Question: I create style. This Style create arrow for navigation
'''
<Style TargetType="MenuItem" x:Key="navigation_arrow">
<Setter Property="Icon">
<Setter.Value>
<DockPanel LastChildFill="True" HorizontalAlignment="Center" VerticalAlignment="Center">
<DockPanel.LayoutTransform>
<RotateTransform Angle="0"/>
</DockPanel.LayoutTransform>
<Grid>
<Canvas>
<Canvas.RenderTransform>
<TransformGroup>
<ScaleTransform ScaleX="0.5" ScaleY="0.5"/>
</TransformGroup>
</Canvas.RenderTransform>
<Rectangle Fill="LightBlue" Width="24" Height="6" Canvas.Left="2" Canvas.Top="1" RenderTransformOrigin="0,0">
<Rectangle.RenderTransform>
<TransformGroup>
<ScaleTransform/>
<SkewTransform/>
<RotateTransform Angle="30.277"/>
<TranslateTransform X="-0.79314" Y="-2.18035"/>
</TransformGroup>
</Rectangle.RenderTransform>
</Rectangle>
<Rectangle Fill="LightBlue" Width="44" Height="6" Canvas.Left="2" Canvas.Top="-1" RenderTransformOrigin="0.5,0.5"/>
<Polygon Fill="LightBlue" Points="0,12, 12,12, 6,1.6" Canvas.Left="-7" Canvas.Top="-4" RenderTransformOrigin="0,0.5">
<Polygon.RenderTransform>
<TransformGroup>
<ScaleTransform/>
<SkewTransform/>
<RotateTransform Angle="-89.8"/>
<TranslateTransform X="5.97906" Y="5.99996"/>
</TransformGroup>
</Polygon.RenderTransform>
</Polygon>
<Rectangle Fill="LightBlue" Width="24" Height="6" Canvas.Left="-1" Canvas.Top="2" RenderTransformOrigin="1,0">
<Rectangle.RenderTransform>
<TransformGroup>
<ScaleTransform/>
<SkewTransform/>
<RotateTransform Angle="-30.277"/>
<TranslateTransform X="-4.00853" Y="-14.1804"/>
</TransformGroup>
</Rectangle.RenderTransform>
</Rectangle>
</Canvas>
</Grid>
</DockPanel>
</Setter.Value>
</Setter>
</Style>
'''
Then I set this style to MenuItem
'''
<MenuItem Style="{DynamicResource navigation_arrow}" Command="NavigationCommands.BrowseBack" />
<MenuItem Style="{DynamicResource navigation_arrow}" Command="NavigationCommands.BrowseForward" />
'''
And I see that the first MenuItem lost hist style and became empty. But second MenuItem apply this style. How to fix this?

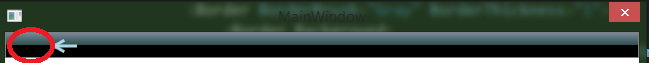
Answer: The only solution I see right now, add 'x:Shared="False"'
'''
<Style x:Key="navigation_arrow"
TargetType="Button"
x:Shared="False">
...
'''
to your style.